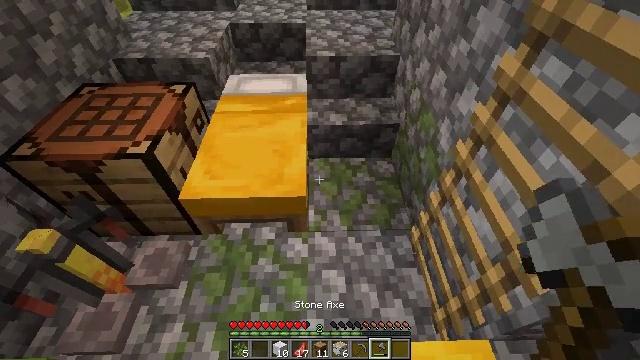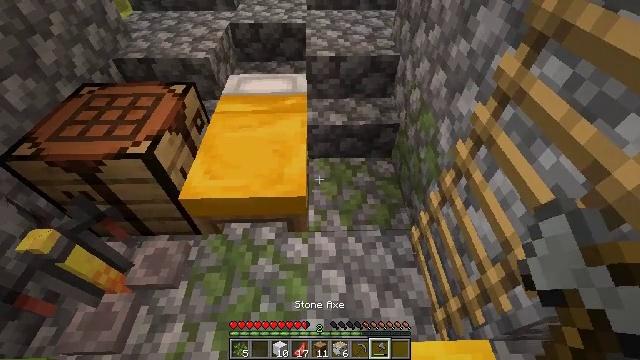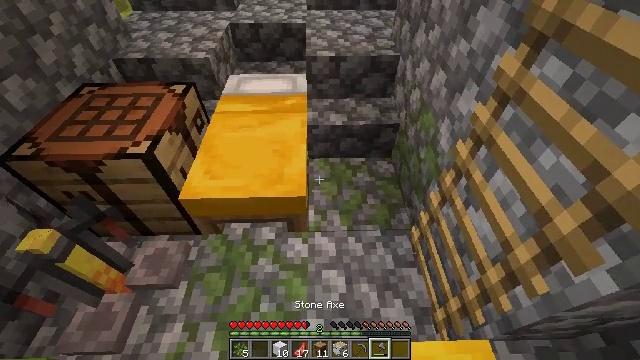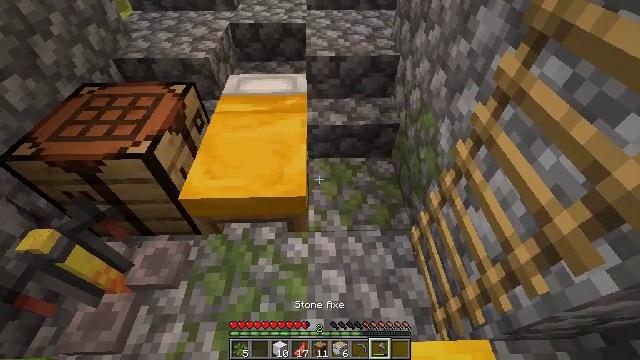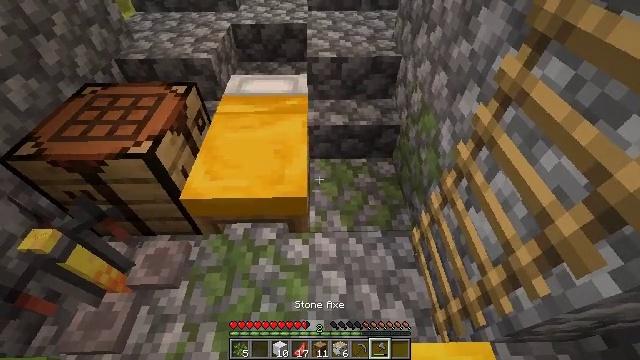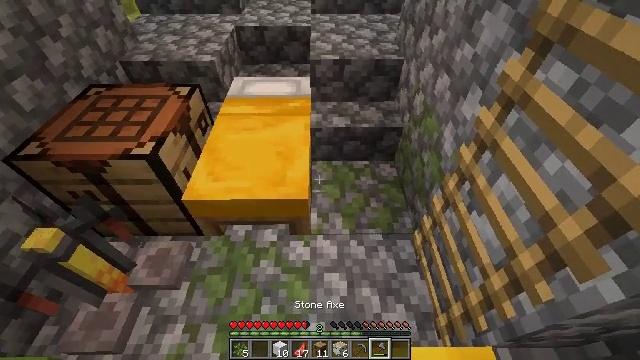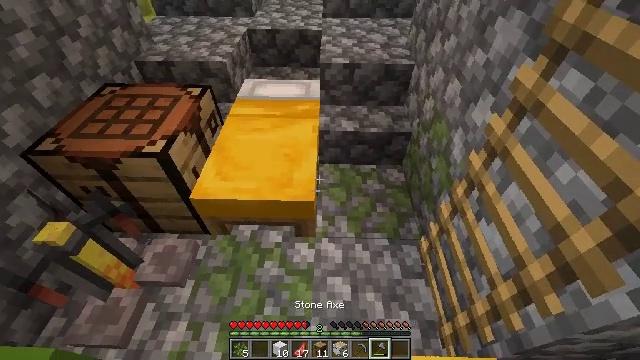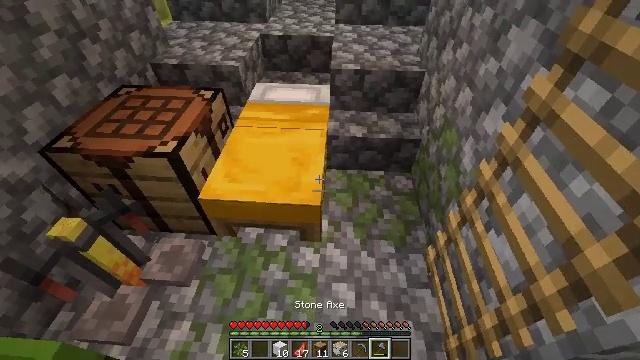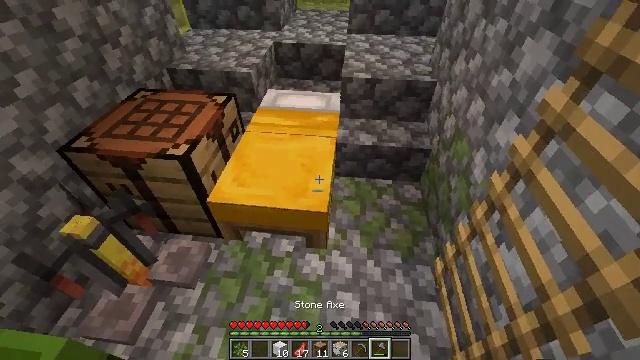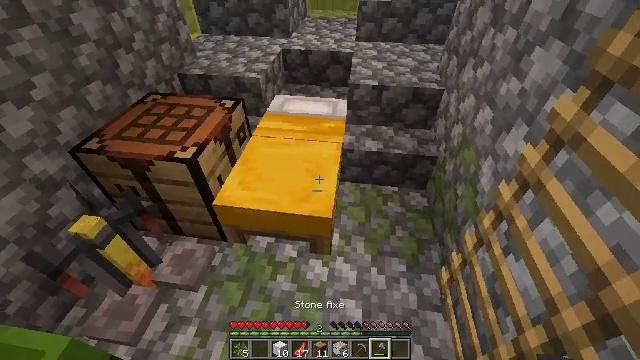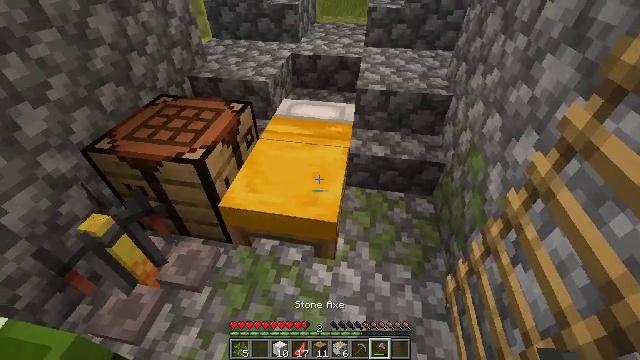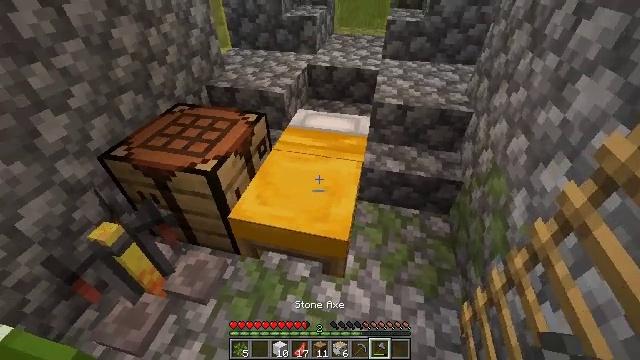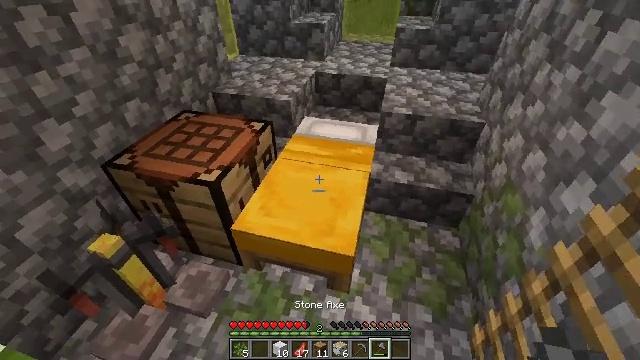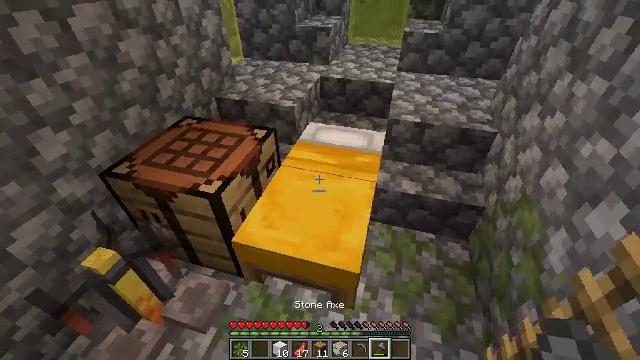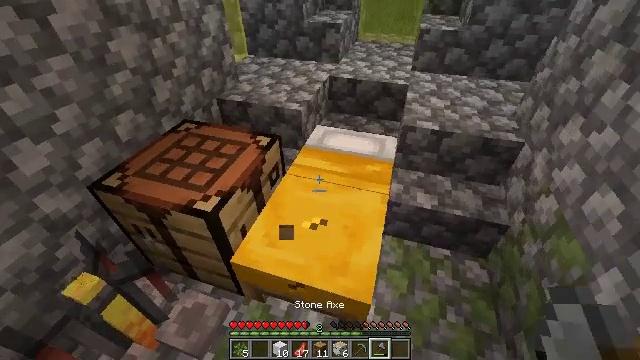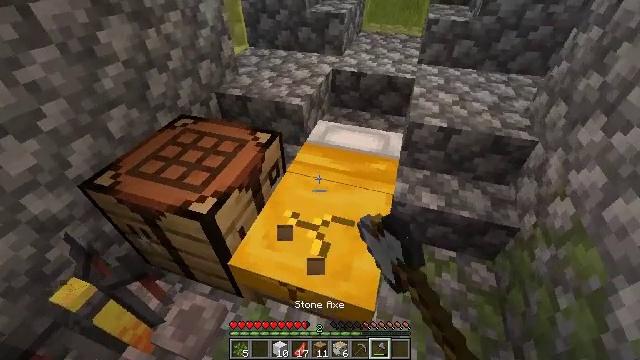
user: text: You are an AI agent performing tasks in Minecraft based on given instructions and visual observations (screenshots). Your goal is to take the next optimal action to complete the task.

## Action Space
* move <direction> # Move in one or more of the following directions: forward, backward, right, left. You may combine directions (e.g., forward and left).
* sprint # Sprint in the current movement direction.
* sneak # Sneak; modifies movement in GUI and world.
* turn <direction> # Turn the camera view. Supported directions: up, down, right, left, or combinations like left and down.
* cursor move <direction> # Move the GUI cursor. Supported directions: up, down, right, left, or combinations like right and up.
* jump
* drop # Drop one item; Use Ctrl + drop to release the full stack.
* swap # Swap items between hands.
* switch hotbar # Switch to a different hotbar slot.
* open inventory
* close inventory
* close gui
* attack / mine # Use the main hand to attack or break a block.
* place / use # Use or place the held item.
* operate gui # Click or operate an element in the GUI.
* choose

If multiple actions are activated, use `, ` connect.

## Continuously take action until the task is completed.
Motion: motion action
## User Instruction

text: Break the yellow bed.
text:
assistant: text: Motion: no_op
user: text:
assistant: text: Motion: no_op
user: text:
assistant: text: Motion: no_op
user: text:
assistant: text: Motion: no_op
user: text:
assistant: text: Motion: no_op
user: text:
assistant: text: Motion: turn left
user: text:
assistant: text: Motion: turn left and up
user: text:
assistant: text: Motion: turn left and up
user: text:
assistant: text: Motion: turn left and up
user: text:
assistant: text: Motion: turn left
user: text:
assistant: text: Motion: move forward, turn left and up
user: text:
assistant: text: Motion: move forward, turn left
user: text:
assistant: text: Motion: move forward, turn left
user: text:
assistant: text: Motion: move forward, turn left and down, attack / mine
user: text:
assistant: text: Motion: turn down, attack / mine
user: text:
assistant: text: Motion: turn down, attack / mine
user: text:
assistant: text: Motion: attack / mine
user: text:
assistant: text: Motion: attack / mine
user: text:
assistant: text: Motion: attack / mine
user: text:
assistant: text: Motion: attack / mine
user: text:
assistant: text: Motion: attack / mine
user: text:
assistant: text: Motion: attack / mine
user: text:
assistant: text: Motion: attack / mine
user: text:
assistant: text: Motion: attack / mine
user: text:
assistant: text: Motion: attack / mine
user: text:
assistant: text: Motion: attack / mine
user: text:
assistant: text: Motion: attack / mine
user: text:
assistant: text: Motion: attack / mine
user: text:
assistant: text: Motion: move forward, attack / mine
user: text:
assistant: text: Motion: move forward, attack / mine